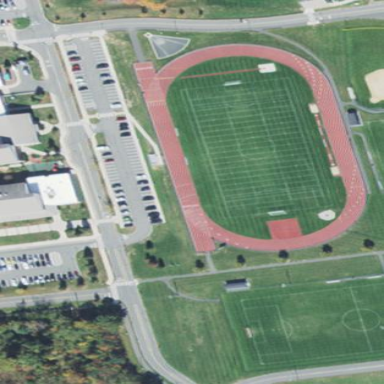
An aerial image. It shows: American football pitch for leisure and sport activities.